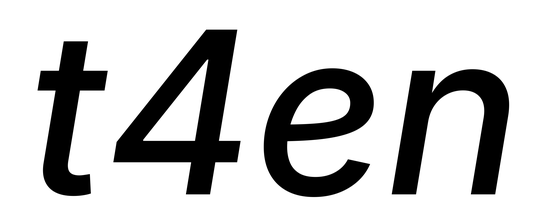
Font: Inter-Italic_Medium_Italic